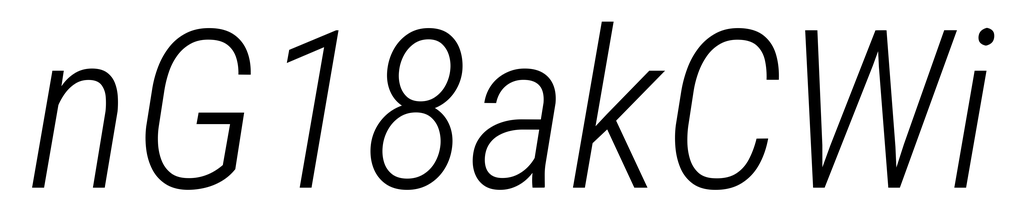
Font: Roboto-Italic_Condensed_Light_Italic